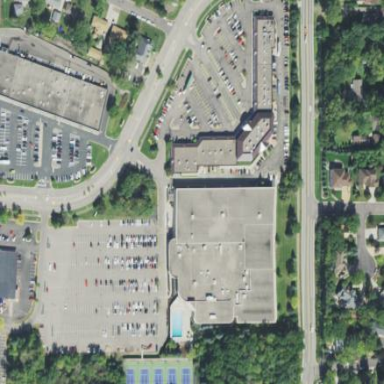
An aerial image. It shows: Building that houses fitness center.